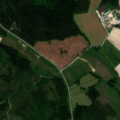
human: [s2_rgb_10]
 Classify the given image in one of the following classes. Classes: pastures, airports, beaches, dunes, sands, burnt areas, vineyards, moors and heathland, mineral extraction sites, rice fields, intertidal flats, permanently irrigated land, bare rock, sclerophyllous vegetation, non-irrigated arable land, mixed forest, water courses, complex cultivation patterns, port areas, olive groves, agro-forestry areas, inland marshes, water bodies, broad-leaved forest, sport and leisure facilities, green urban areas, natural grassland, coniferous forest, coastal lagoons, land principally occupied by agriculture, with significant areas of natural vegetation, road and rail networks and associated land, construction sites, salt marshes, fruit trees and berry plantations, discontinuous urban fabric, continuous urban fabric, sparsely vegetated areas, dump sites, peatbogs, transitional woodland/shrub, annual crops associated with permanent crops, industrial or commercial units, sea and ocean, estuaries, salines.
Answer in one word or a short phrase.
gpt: non-irrigated arable land, land principally occupied by agriculture, with significant areas of natural vegetation, coniferous forest, mixed forest, transitional woodland/shrub